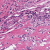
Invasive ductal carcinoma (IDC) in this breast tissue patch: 0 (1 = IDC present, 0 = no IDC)